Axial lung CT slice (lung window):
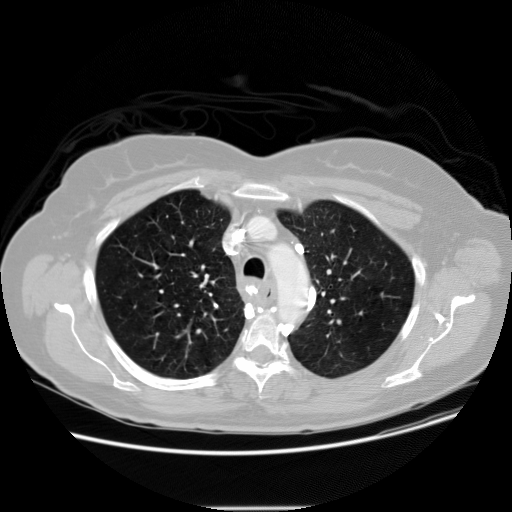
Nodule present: no